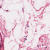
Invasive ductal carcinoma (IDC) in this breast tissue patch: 0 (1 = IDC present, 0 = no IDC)